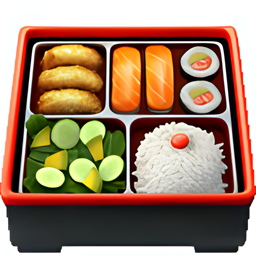
Name: bento box
Emoji: 🍱
Group: Food & Drink
Sub-group: food-asian